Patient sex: M
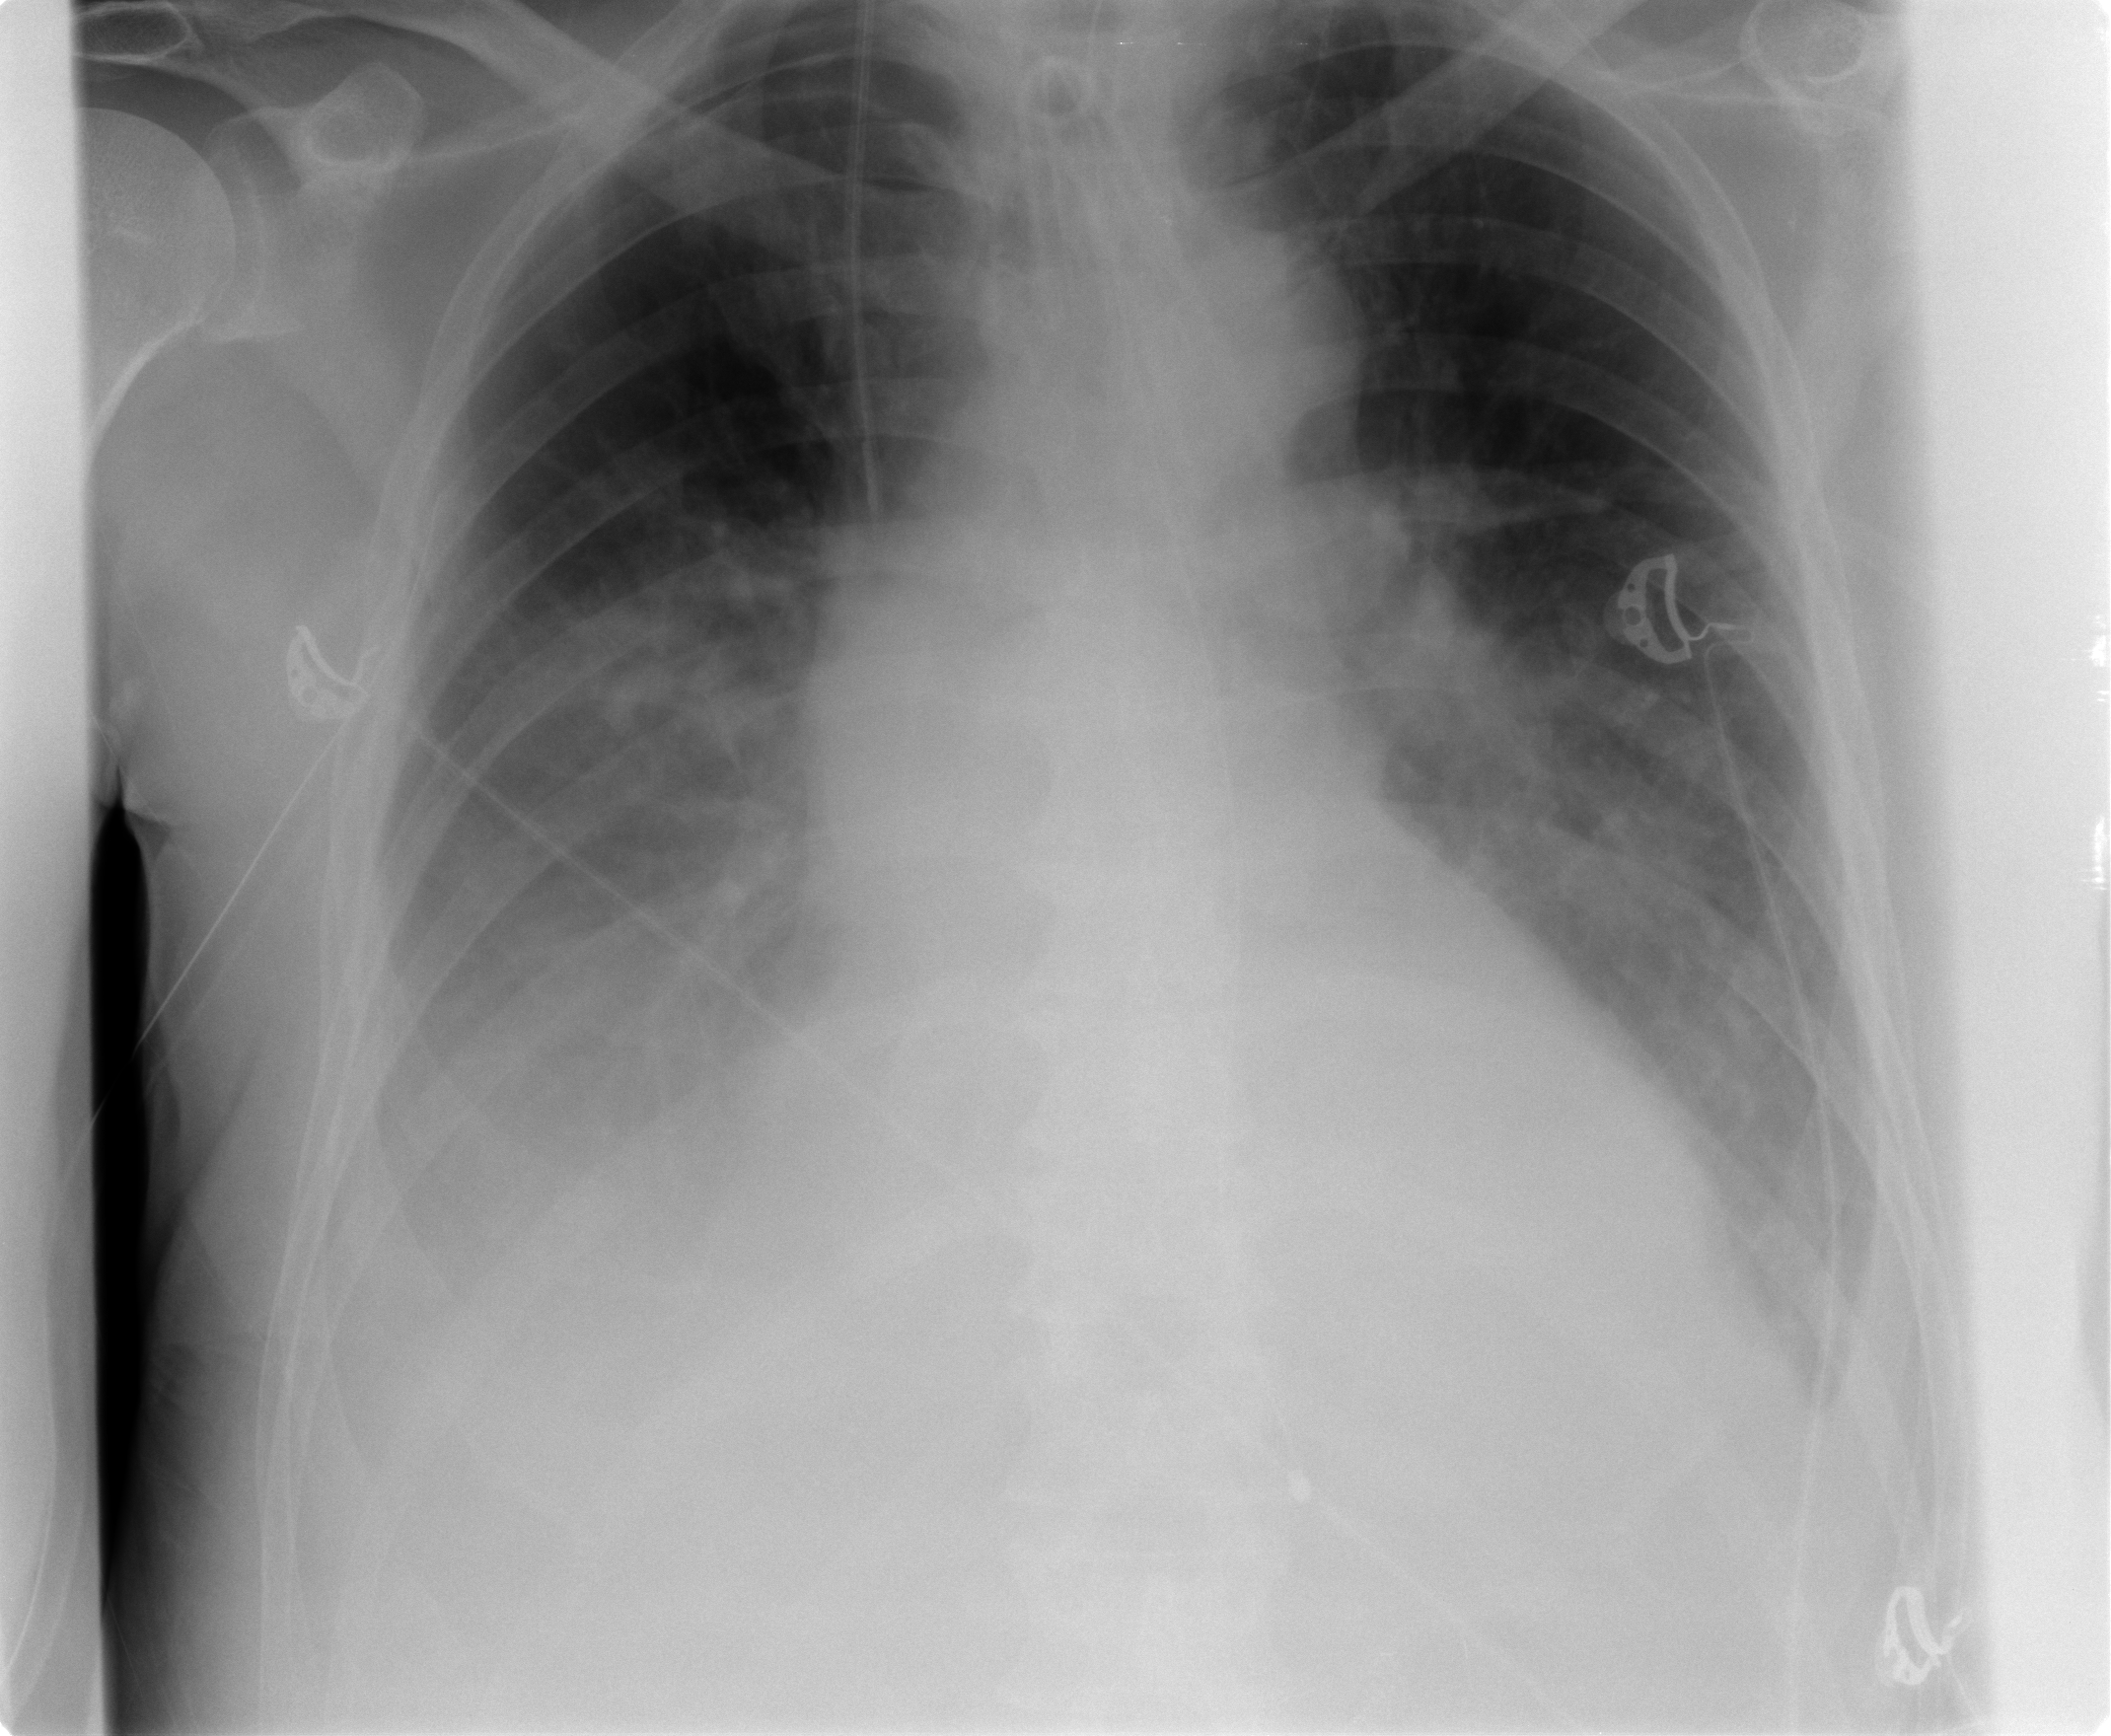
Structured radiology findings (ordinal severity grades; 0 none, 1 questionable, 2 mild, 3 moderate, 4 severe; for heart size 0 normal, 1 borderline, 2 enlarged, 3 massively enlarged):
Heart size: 2
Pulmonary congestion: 2
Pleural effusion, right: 3
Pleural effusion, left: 2
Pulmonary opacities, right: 0
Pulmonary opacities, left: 0
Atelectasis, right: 2
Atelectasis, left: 2